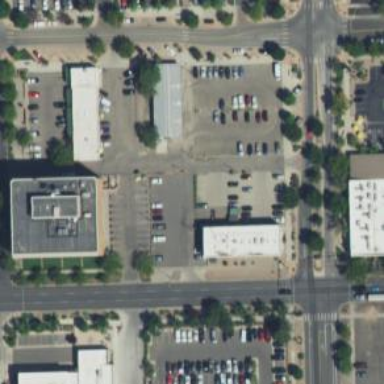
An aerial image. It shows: Parking space.